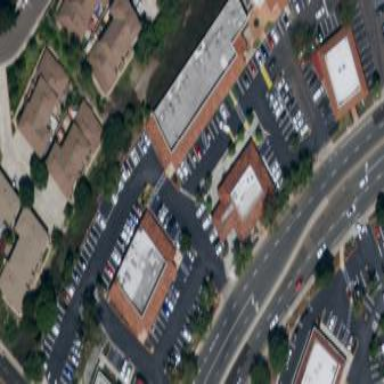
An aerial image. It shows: Commercial building.